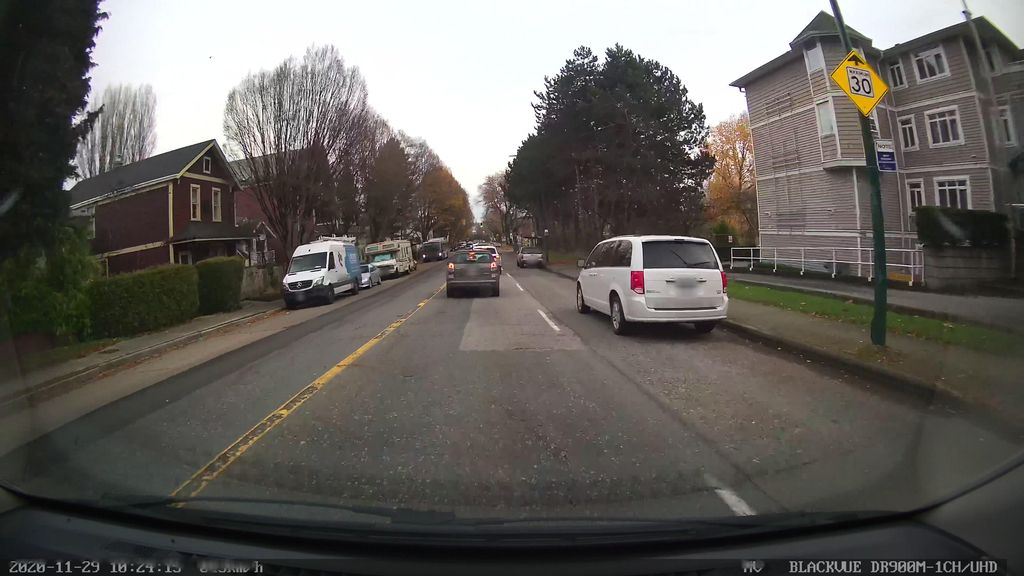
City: vancouver